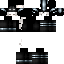
A male skeleton skin with dark skin, wearing brown helmet dressed in a black armor chest and black pants, featuring a closed mouth.